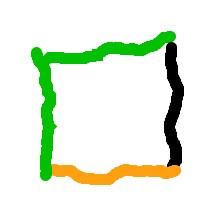
Shape: square